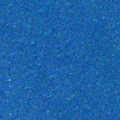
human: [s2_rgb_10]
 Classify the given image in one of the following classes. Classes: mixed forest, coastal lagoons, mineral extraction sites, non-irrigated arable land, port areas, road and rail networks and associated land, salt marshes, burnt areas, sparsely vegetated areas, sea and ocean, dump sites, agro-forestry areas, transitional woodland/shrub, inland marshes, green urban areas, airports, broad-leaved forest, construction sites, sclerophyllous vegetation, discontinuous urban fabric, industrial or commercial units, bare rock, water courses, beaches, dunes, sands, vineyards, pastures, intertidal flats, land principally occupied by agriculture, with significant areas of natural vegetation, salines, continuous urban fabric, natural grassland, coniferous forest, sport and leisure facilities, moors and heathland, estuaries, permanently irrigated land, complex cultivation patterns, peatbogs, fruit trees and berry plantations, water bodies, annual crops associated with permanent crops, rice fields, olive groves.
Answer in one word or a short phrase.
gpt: sea and ocean